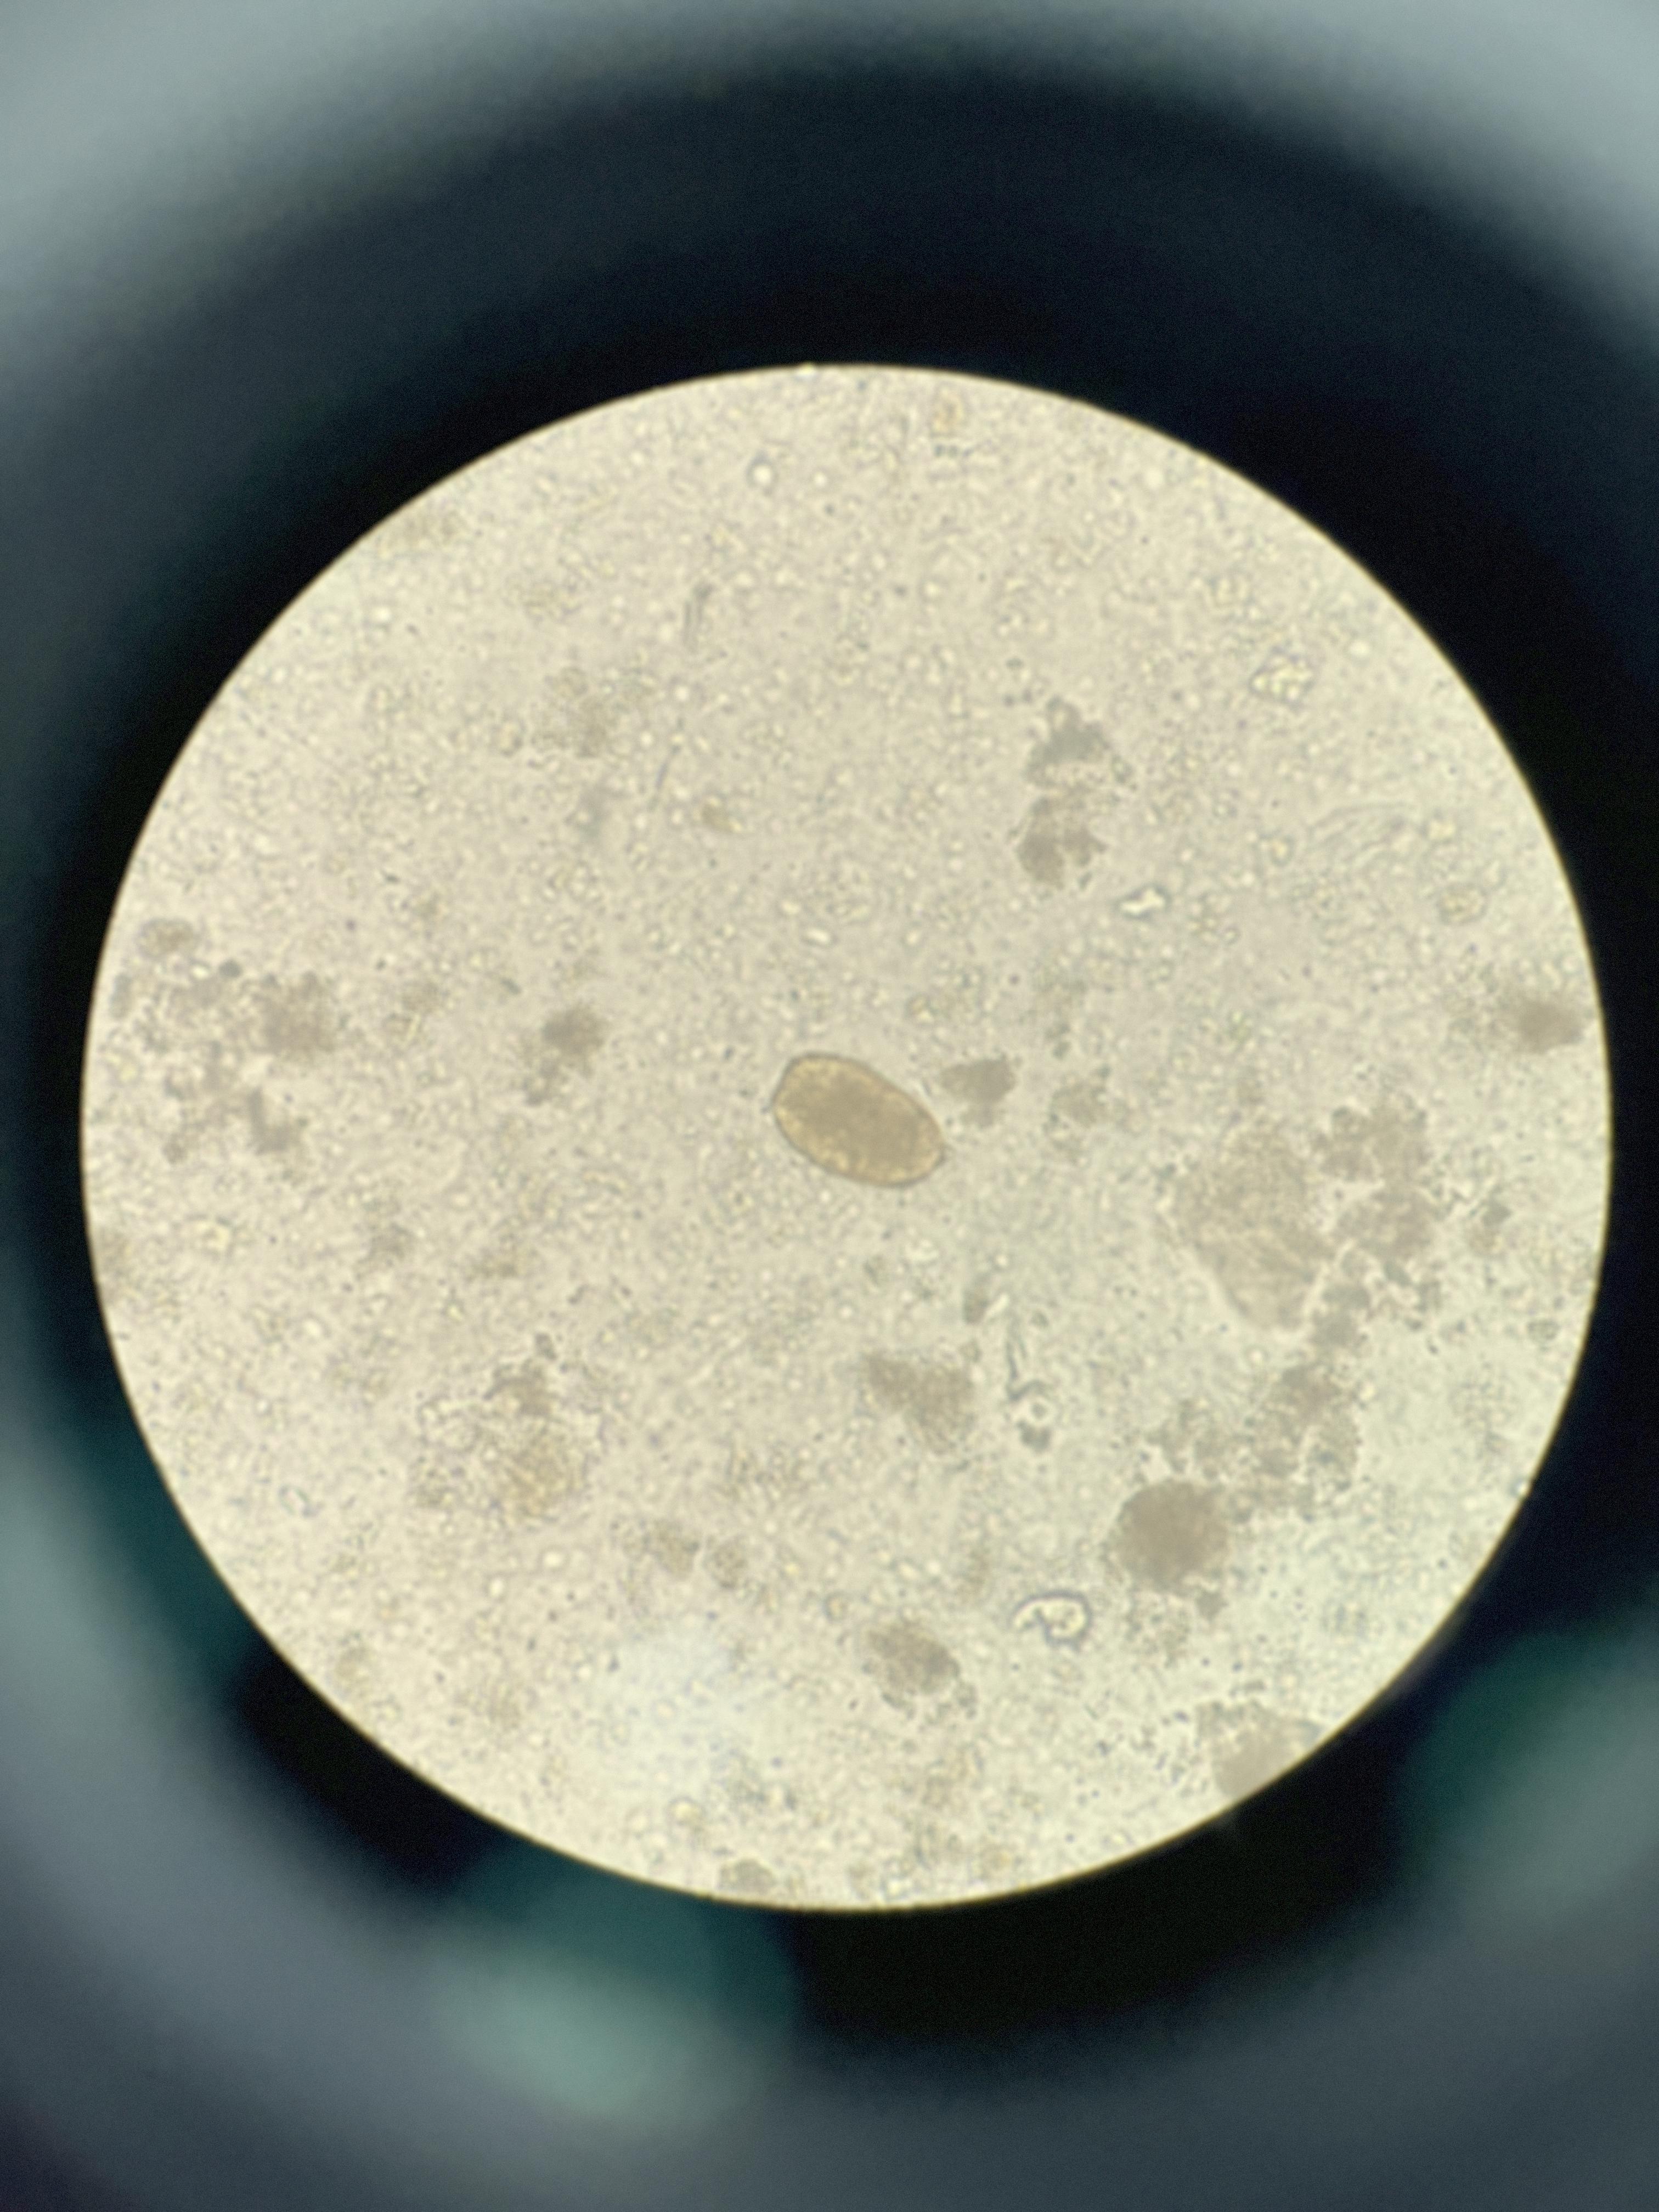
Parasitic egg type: Paragonimus spp